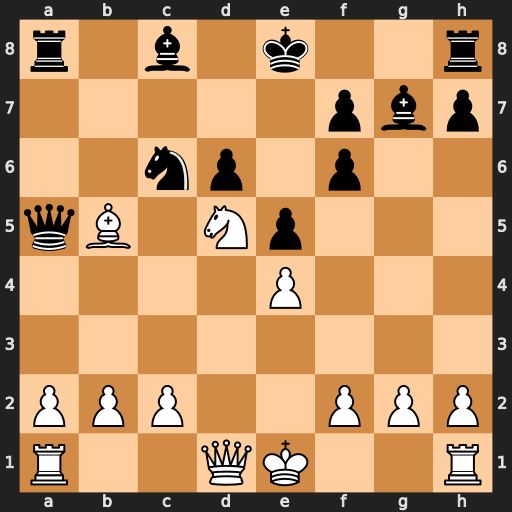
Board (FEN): r1b1k2r/5pbp/2np1p2/qB1Np3/4P3/8/PPP2PPP/R2QK2R
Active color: w
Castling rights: KQkq
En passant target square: -
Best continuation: b4 Qxb5 Nc7+ Ke7 Nxb5